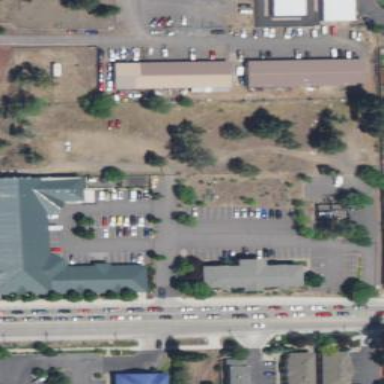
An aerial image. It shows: Commercial building.